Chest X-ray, AP view. Patient: 18 years old, sex M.
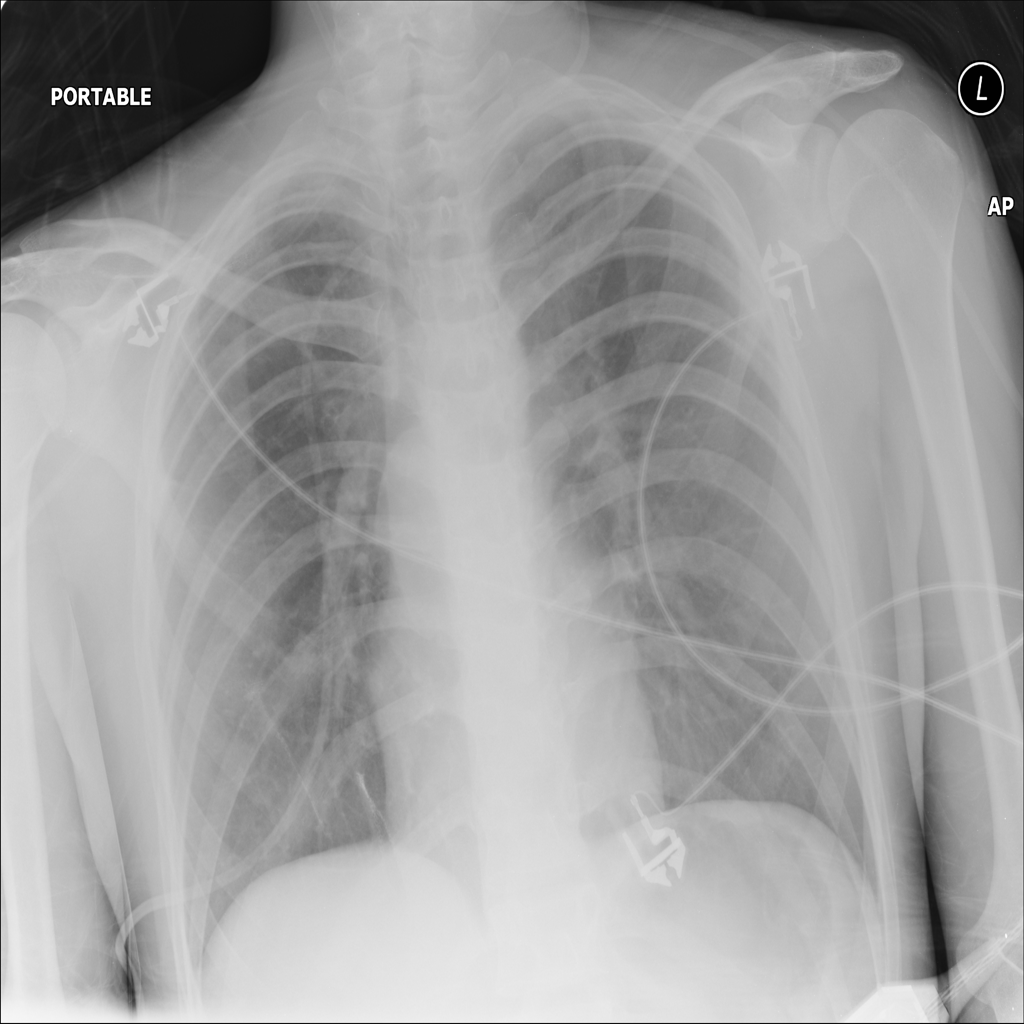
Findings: Mass